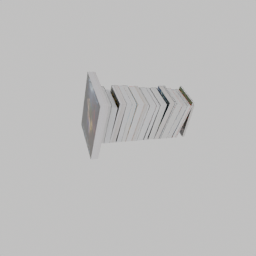
Label: tools